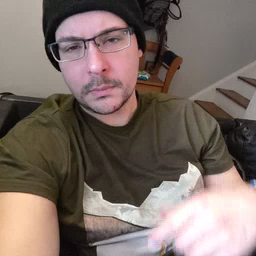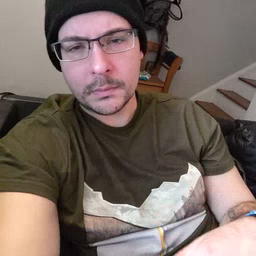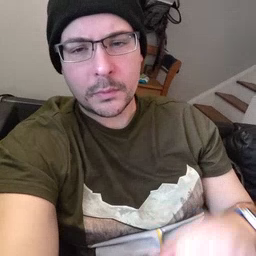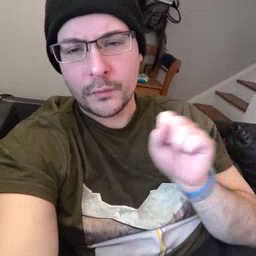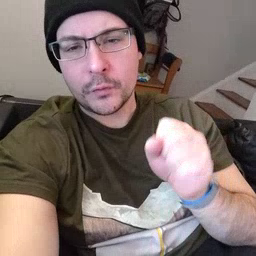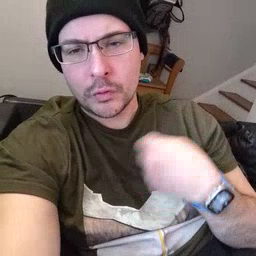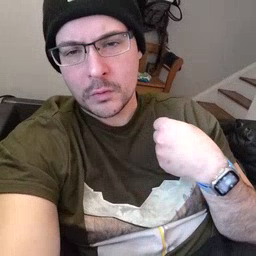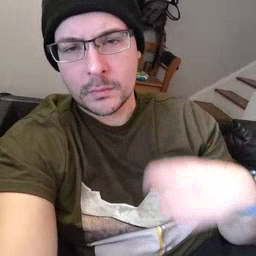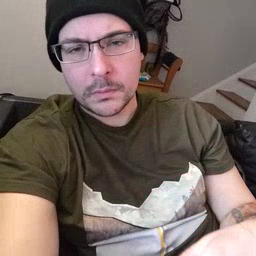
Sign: refrigerator